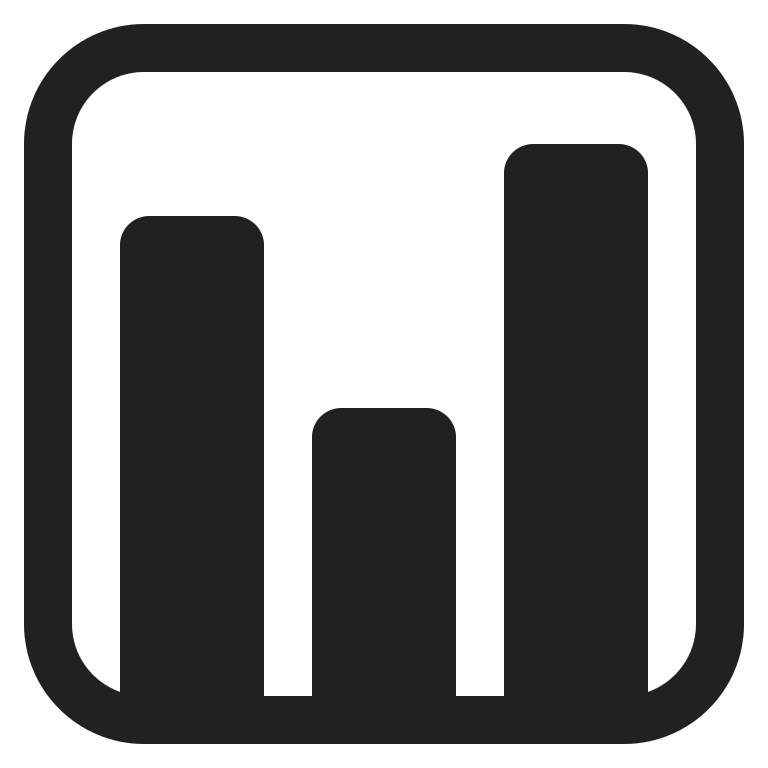
bar chart high contrast